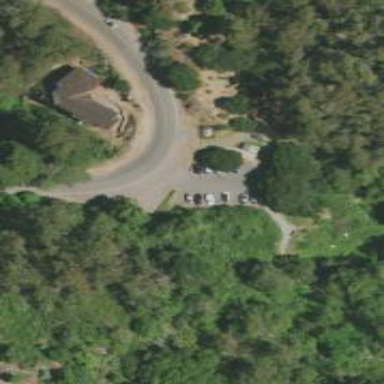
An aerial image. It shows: Driveway leading to service road.